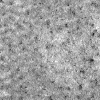
Atmospheric dust classification: not_dusty